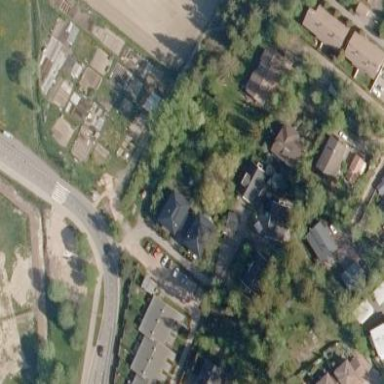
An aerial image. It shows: Allotments area.